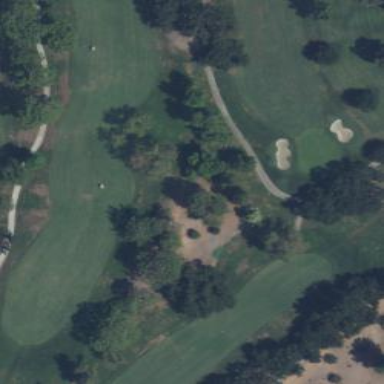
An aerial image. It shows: Sand bunker on golf course.